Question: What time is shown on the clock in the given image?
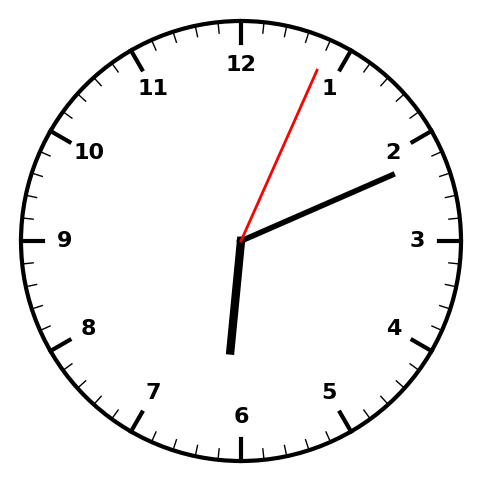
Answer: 06:11:04